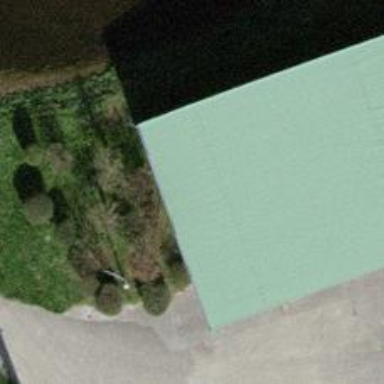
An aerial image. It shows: Shooting sport area.